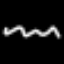
Label: squiggle